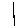
Label: line